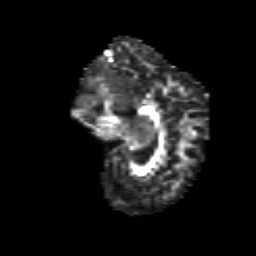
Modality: FA
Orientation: sagittal
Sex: male
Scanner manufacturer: siemens
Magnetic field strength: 3 T
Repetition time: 5 s
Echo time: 0.071 s